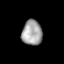
Tissue: prostate
Cell type: T cells
Senescence score: 0.3381
Nuclear area (px): 499
Mean DAPI intensity: 162.679